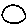
Label: circle